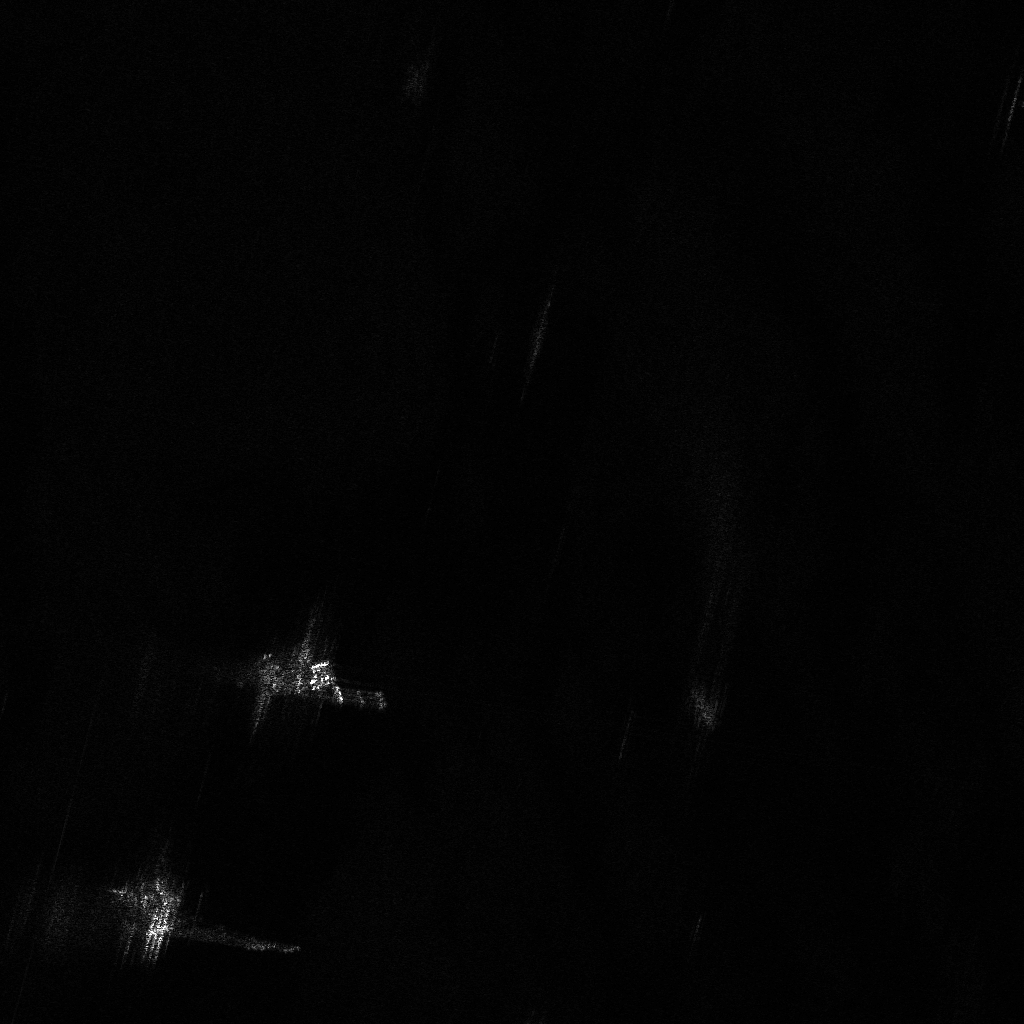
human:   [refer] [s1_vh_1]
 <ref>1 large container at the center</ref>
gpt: <box>[[23, 64, 37, 68, 6]]</box>

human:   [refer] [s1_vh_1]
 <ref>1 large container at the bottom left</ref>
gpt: <box>[[11, 87, 19, 90, 11]]</box>